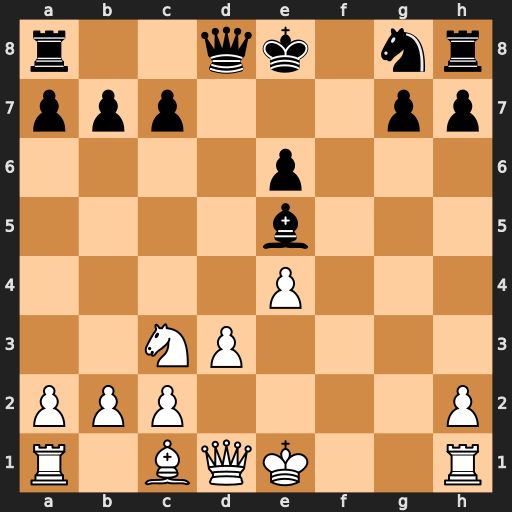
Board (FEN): r2qk1nr/ppp3pp/4p3/4b3/4P3/2NP4/PPP4P/R1BQK2R
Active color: w
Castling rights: KQkq
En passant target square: -
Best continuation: Qh5+ g6 Qxe5